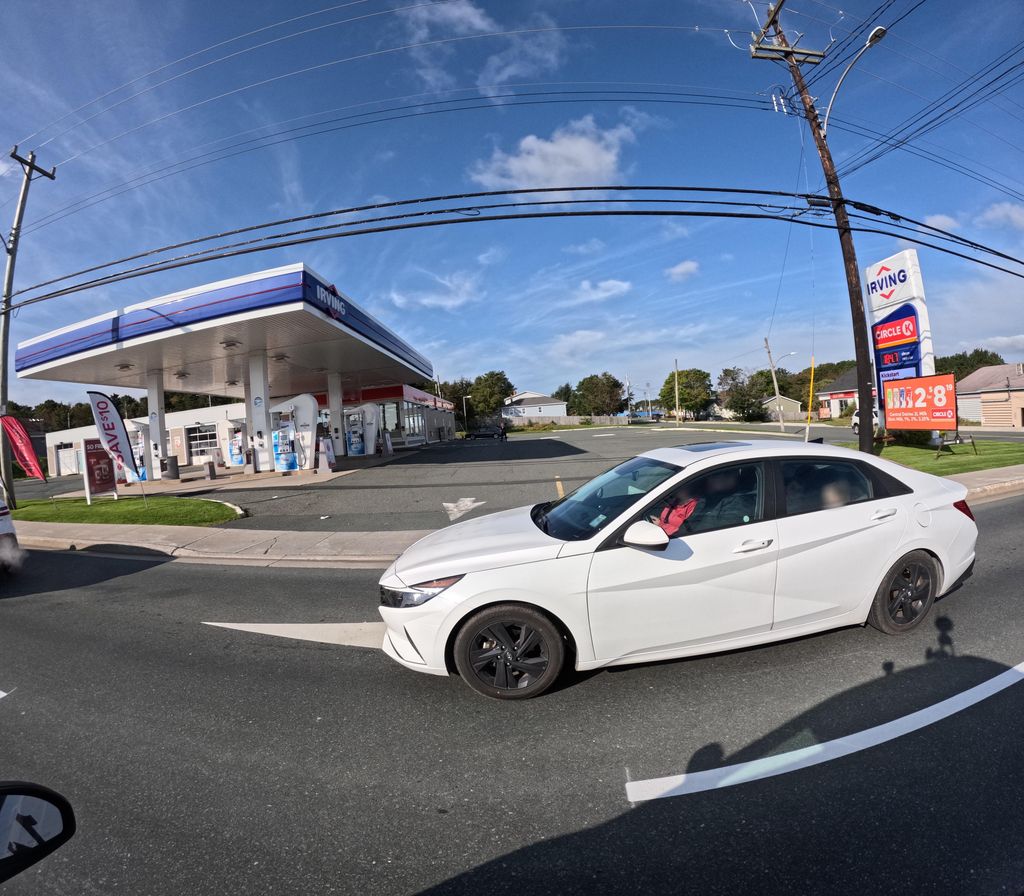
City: st_johns